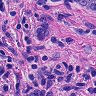
Metastatic tissue present: yes